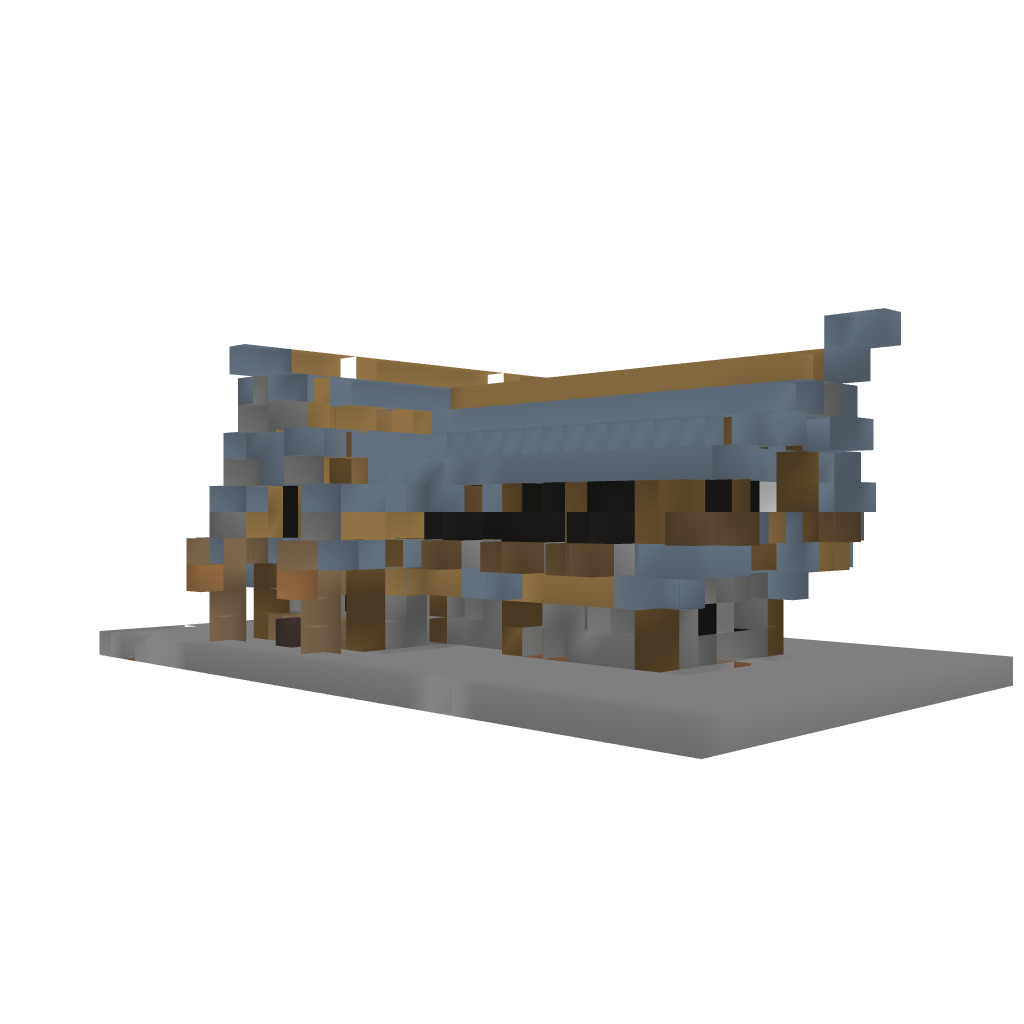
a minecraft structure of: Medieval House Abstract